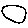
Label: moon